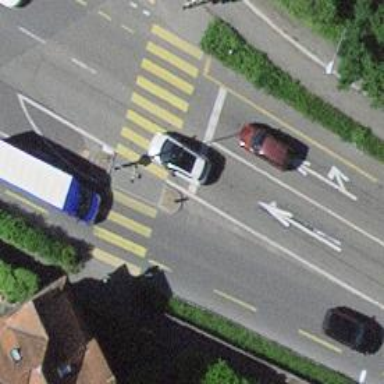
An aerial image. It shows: Road crossing with traffic signals and central island.